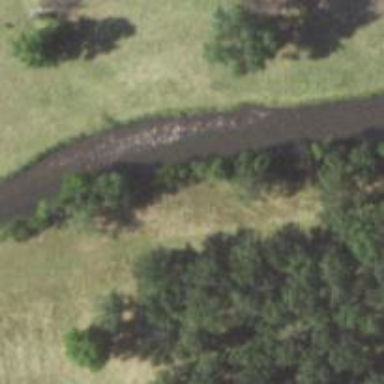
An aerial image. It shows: Row of trees along waterway.